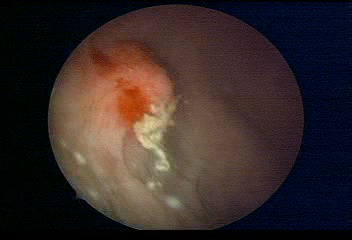
Modality: WLC
Class: Malignant
Subclass: HighGradePapillary
Lesion: L1
Stage: T1
Morphology: Papillary
Bladder cancer association: Yes
Annotated structures: Tumor